Interaction volume radius: 5 \u00c5
Interaction volume height: 15 \u00c5
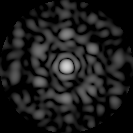
Disorder parameter: 0.7752